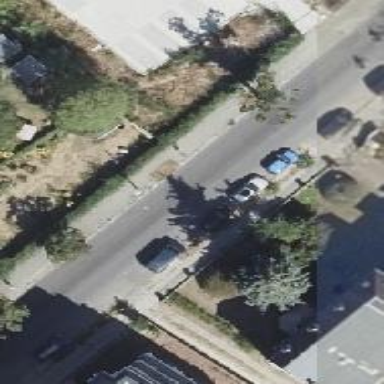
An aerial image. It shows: There is parking obstacle present.